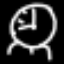
Label: clock